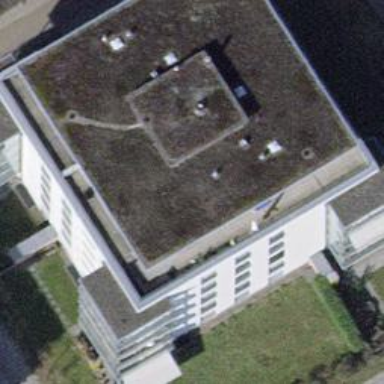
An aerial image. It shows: Building with apartments and flat roof.